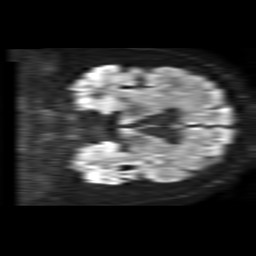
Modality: TRACE
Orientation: coronal
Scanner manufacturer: philips
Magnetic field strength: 1.5 T
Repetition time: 4.6 s
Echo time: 0.09059 s